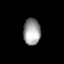
Tissue: lung
Cell type: Fibroblasts
Senescence score: 0.5725
Nuclear area (px): 445
Mean DAPI intensity: 158.076